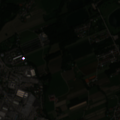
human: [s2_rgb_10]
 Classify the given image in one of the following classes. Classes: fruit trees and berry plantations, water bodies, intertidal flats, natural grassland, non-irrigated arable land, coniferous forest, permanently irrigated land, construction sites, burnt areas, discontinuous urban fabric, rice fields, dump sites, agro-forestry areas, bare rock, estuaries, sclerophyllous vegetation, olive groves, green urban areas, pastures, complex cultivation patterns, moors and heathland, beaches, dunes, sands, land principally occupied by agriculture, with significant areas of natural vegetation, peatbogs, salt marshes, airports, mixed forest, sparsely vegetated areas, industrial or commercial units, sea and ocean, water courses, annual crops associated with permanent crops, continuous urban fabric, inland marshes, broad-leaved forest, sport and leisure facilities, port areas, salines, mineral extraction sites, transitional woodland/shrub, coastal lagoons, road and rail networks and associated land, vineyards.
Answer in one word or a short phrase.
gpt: discontinuous urban fabric, industrial or commercial units, non-irrigated arable land, land principally occupied by agriculture, with significant areas of natural vegetation, broad-leaved forest, water courses